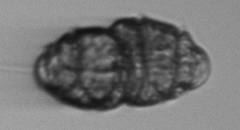
Label: Margalefidinium